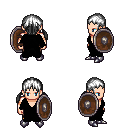
a pixel art fantasy rpg character, male body template, human, light skin, black robe, gold greaves, white twin-tailed hairstyle, metal boots, shield, four views (front, back, left, right), 2x2 character sprite sheet, small pixel art, hard edges, no anti-aliasing